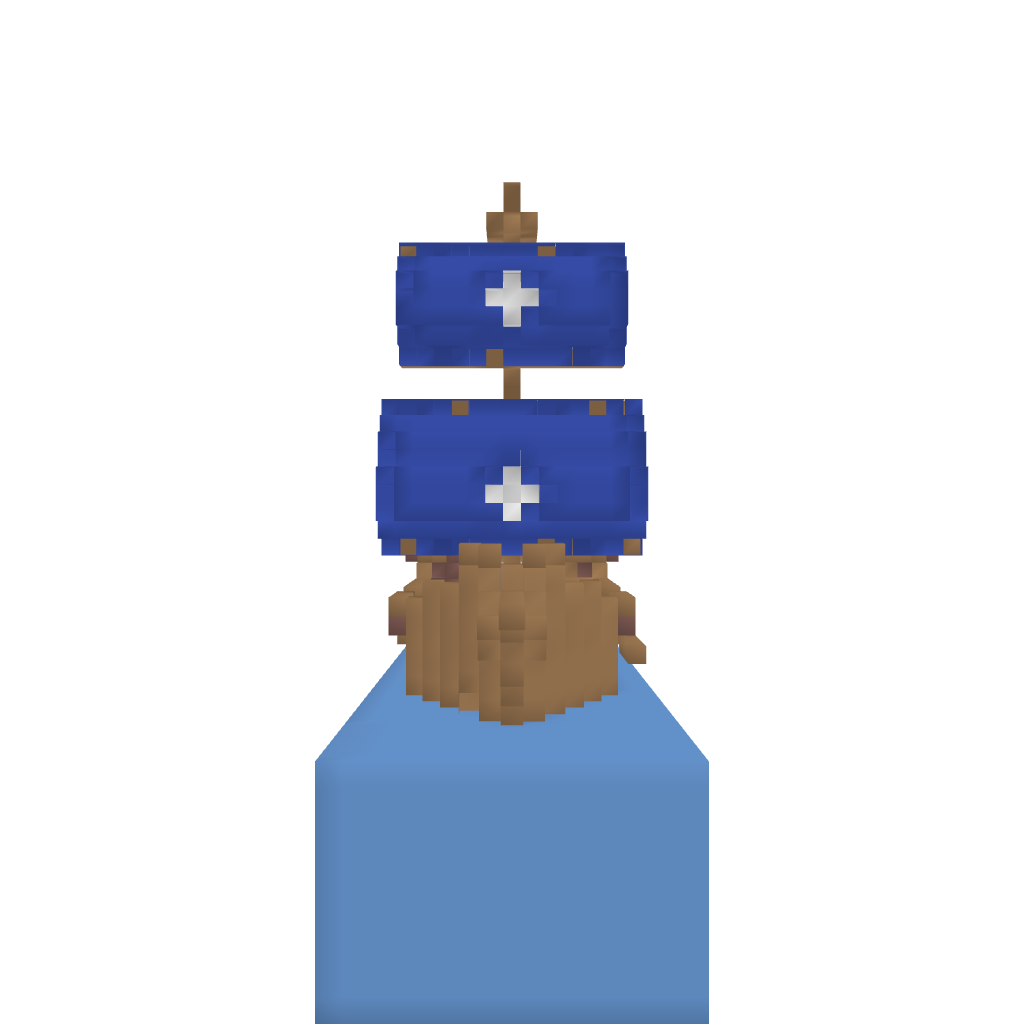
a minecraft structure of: warship bad low quality